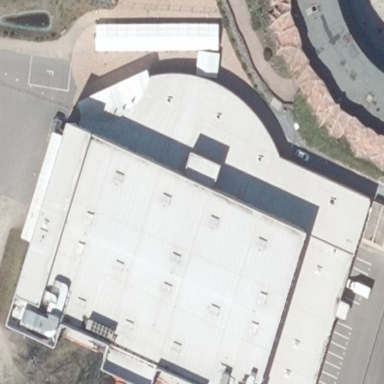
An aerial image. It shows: Commercial building serving as exhibition centre.